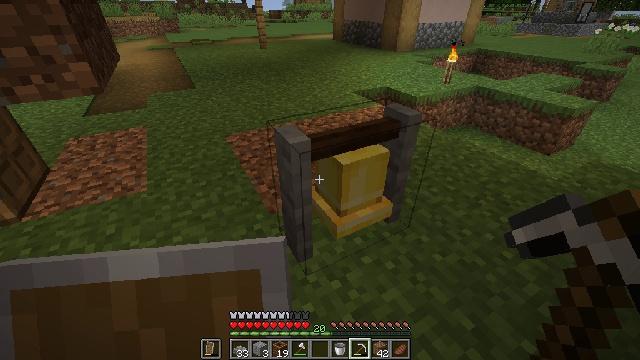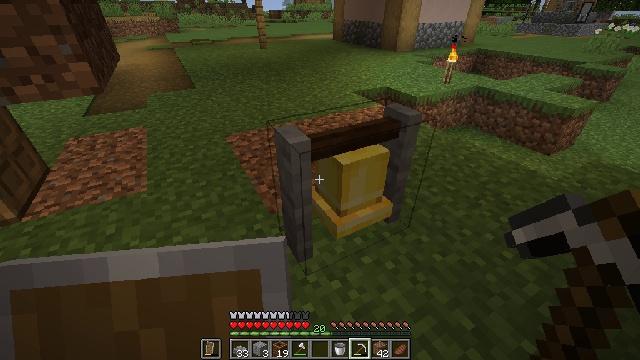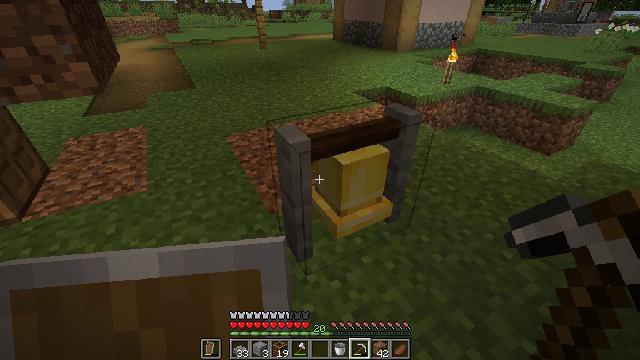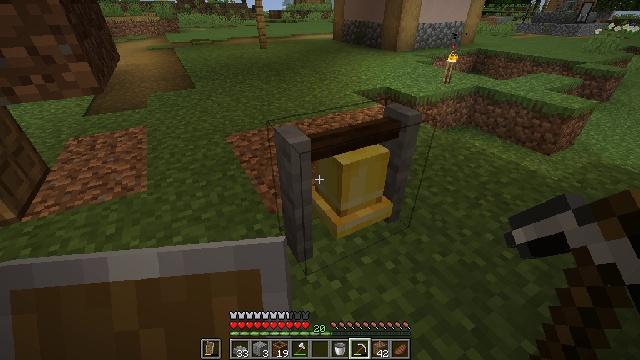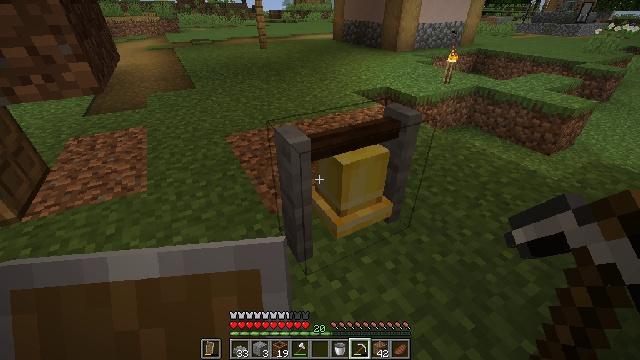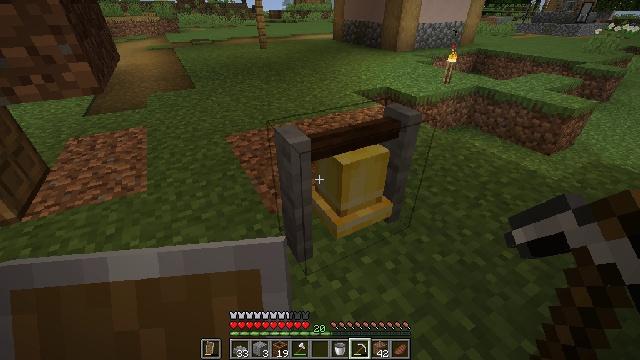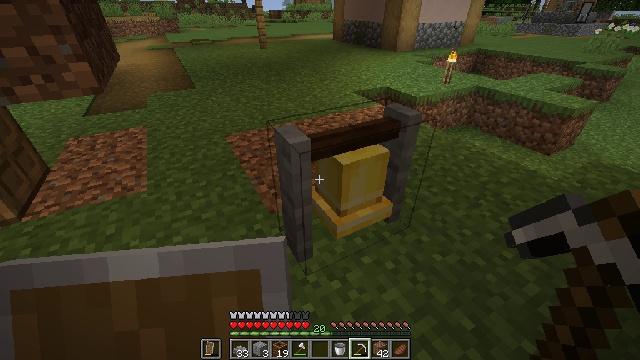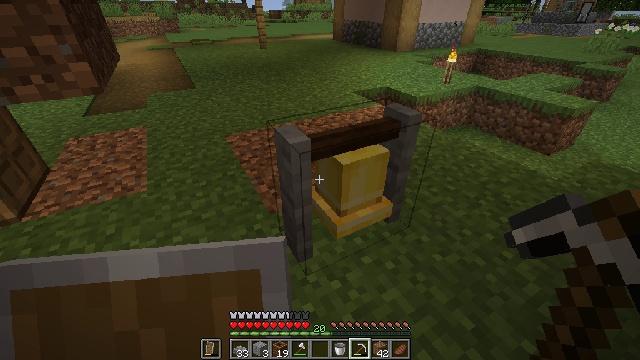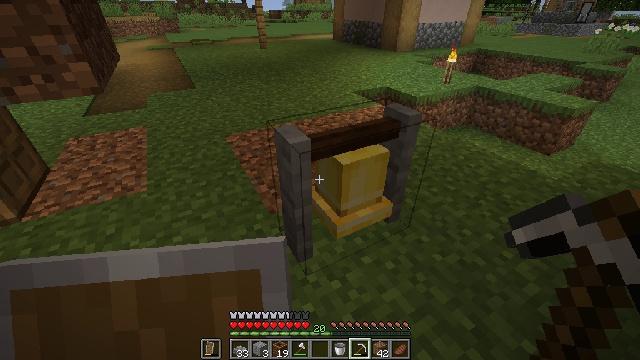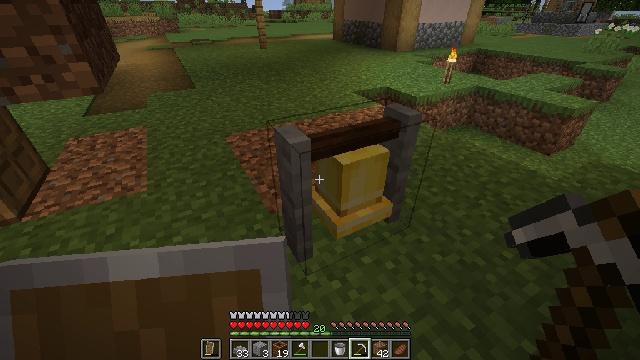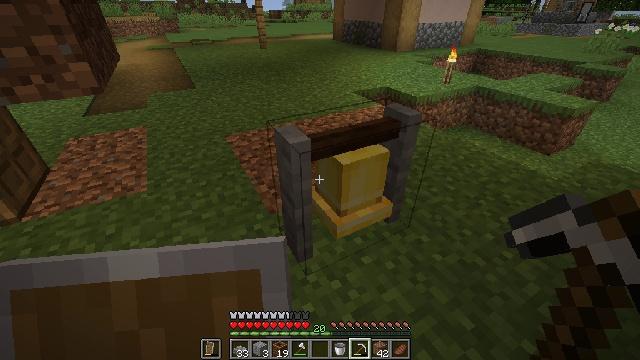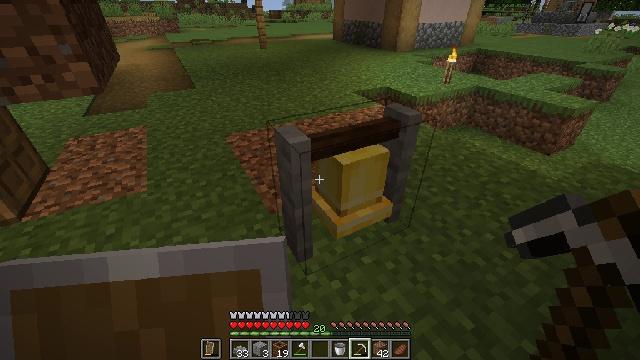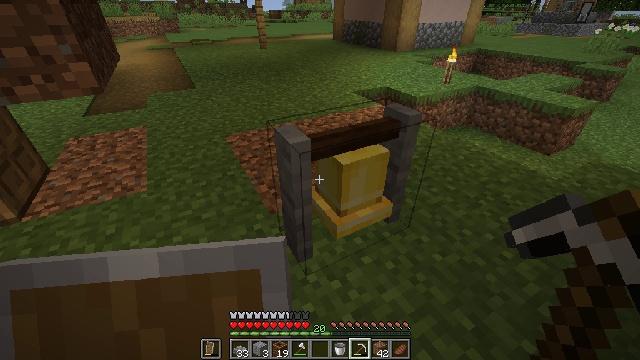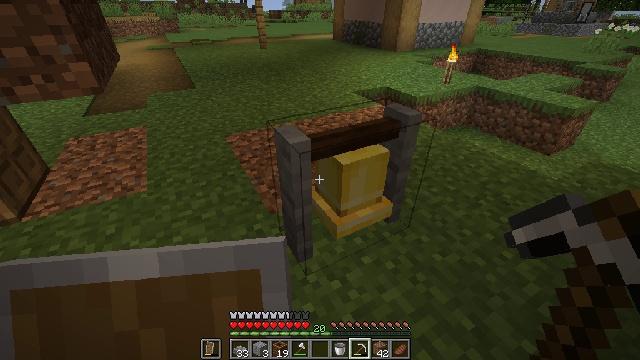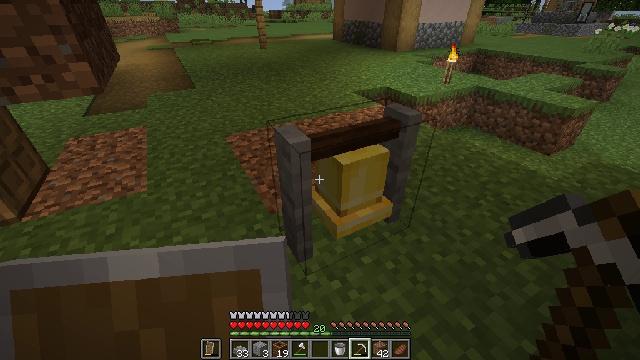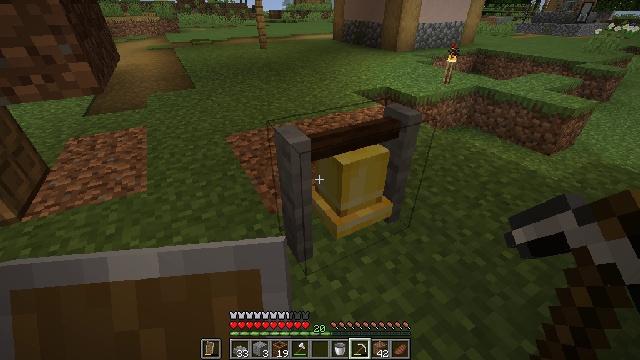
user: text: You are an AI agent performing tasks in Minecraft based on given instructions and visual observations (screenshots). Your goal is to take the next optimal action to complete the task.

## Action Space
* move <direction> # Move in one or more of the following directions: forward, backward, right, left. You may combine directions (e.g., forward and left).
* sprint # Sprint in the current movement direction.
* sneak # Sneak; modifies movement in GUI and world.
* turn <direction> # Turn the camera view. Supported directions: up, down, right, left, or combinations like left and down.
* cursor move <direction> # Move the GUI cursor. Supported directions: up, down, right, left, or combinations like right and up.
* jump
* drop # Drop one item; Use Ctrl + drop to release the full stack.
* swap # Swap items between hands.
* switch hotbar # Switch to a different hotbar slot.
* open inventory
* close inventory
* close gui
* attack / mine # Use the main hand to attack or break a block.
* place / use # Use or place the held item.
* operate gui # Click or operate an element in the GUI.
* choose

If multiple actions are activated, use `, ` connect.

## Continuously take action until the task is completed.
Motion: motion action
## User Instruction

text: Attack the bell to remove it.
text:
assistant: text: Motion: no_op
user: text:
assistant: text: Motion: no_op
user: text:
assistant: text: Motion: no_op
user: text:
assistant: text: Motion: no_op
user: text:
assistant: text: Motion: no_op
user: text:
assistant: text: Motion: no_op
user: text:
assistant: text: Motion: no_op
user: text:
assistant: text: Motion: no_op
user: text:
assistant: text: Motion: no_op
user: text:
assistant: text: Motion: no_op
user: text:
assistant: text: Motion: no_op
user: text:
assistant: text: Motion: no_op
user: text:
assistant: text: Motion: no_op
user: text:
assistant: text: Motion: no_op
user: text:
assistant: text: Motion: no_op
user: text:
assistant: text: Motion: no_op
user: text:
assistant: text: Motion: no_op
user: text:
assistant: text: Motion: no_op
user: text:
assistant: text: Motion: no_op
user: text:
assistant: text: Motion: no_op
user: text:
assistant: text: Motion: no_op
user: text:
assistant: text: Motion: no_op
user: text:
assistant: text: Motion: no_op
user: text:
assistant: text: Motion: no_op
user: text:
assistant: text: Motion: no_op
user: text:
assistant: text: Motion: no_op
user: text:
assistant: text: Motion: no_op
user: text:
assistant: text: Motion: no_op
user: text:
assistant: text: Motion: no_op
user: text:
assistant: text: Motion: no_op